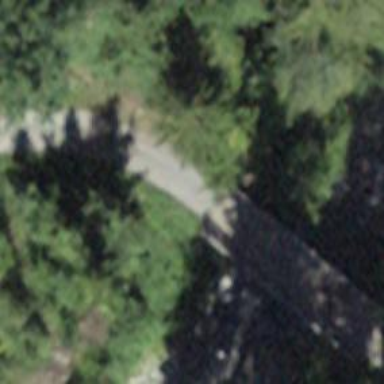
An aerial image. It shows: Track road on bridge with grade 1 tracktype.